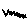
Label: zigzag